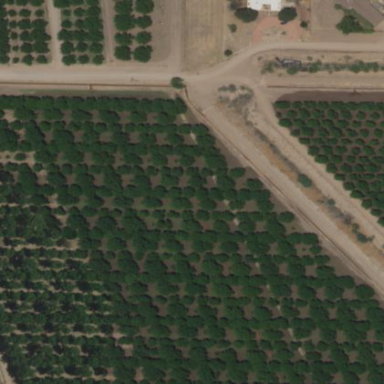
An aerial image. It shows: Orchard.